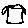
Label: house